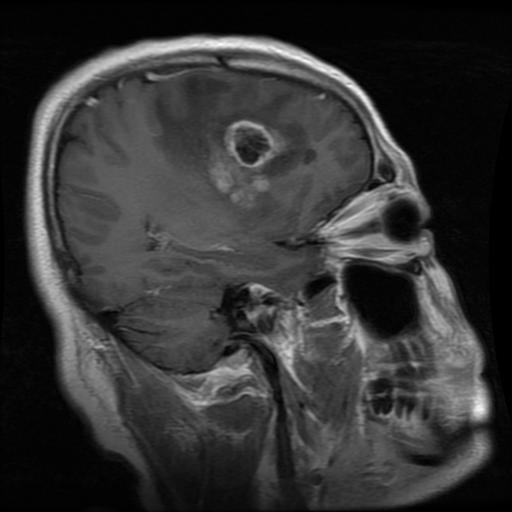
Label: glioma